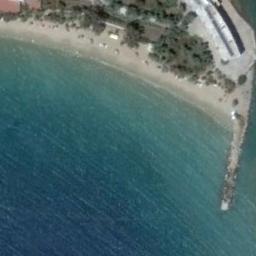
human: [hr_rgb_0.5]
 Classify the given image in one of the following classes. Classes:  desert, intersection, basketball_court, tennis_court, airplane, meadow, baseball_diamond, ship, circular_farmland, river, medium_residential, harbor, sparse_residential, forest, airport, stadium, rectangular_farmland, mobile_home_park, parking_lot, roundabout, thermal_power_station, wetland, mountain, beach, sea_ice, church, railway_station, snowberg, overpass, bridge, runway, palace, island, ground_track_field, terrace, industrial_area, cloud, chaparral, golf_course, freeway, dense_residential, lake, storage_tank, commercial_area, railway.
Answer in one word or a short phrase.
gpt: beach